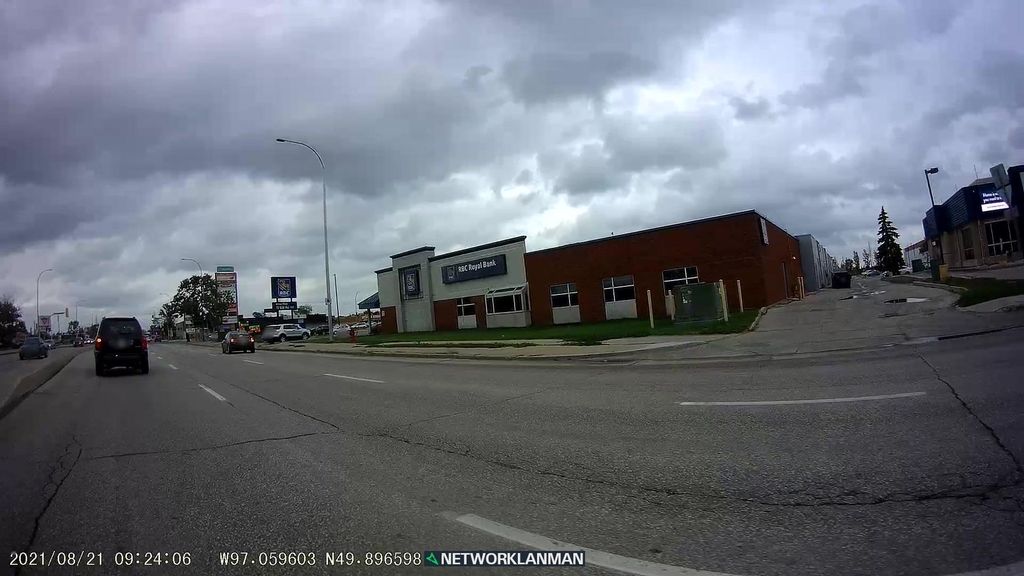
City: winnipeg